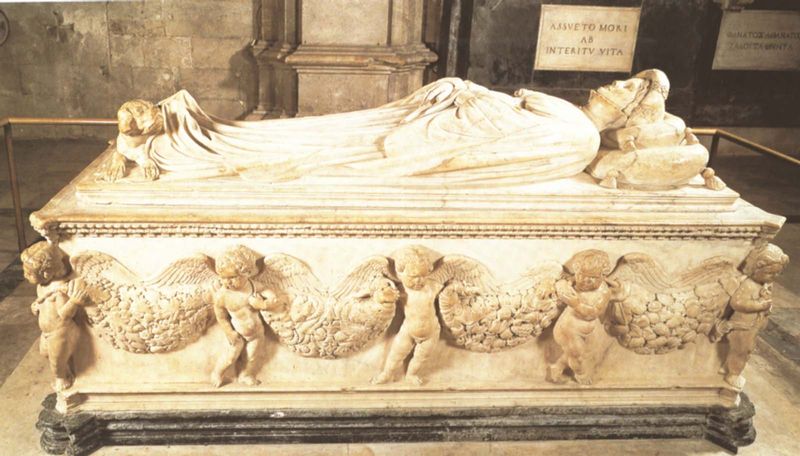
Titel: Grabmal für Ilaria del Carretto
Künstler: Jacopo della Quercia
Standort: Lucca, S. Martino (EU - I)
Schlagwörter: falten, sockel, stein, kirche, figur, engel, skulptur, statue, figuren, kissen, ornamente, verzierung, truhe, deckel, skulpturen, sarg, putten, schrein, oenament